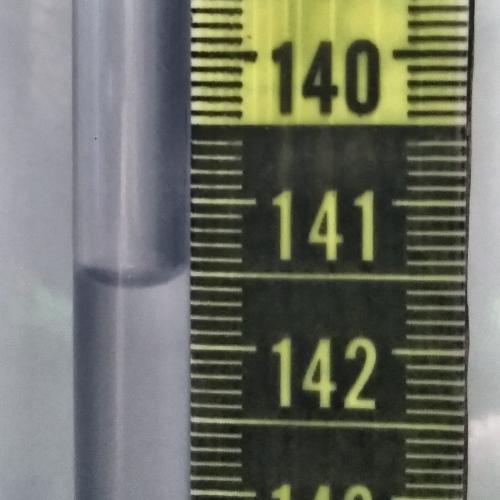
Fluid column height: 141.5 cm